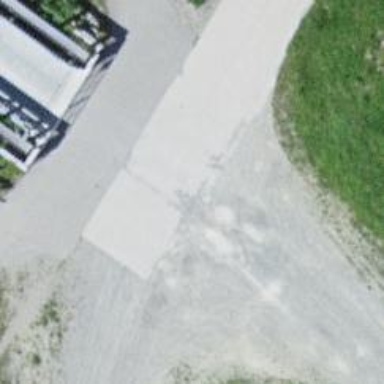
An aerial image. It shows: Track with grade 2 gravel surface.